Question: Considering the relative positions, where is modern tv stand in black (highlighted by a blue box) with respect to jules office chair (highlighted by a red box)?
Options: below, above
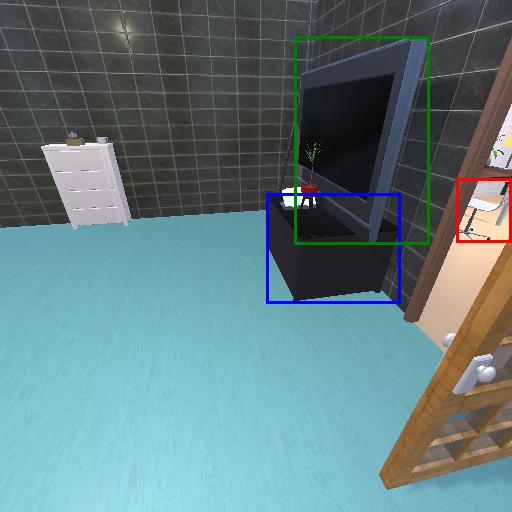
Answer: below